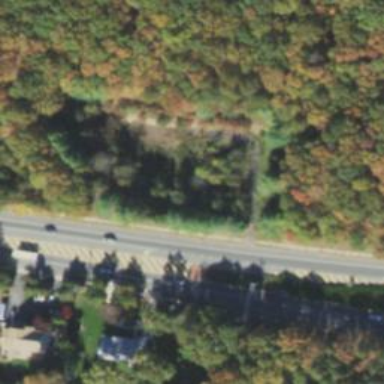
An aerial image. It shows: Unmarked crossing on the road.